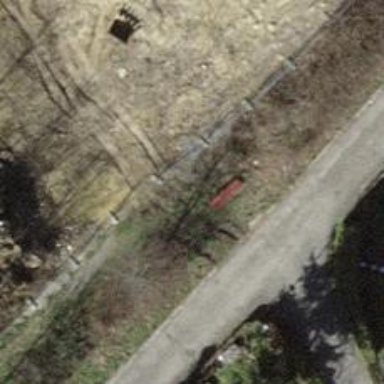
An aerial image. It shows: Retaining wall.